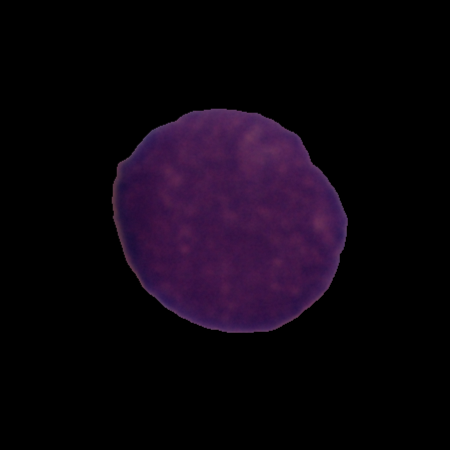
Label: healthy